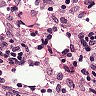
Metastatic tissue present: no